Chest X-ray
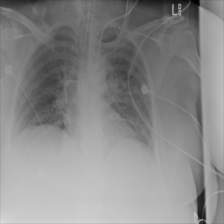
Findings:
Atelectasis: negative
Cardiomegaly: negative
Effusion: negative
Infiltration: negative
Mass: negative
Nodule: negative
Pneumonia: negative
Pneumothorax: negative
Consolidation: negative
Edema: negative
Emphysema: negative
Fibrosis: negative
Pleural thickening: negative
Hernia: negative